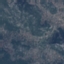
Land use / land cover: HerbaceousVegetation